Aerial crown-view tile of a tropical tree (Barro Colorado Island, Panama), acquired 20241216:
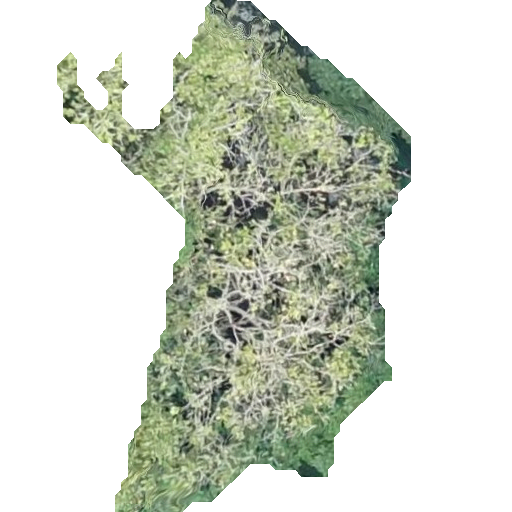
Species: Anacardium excelsum
GBIF accepted scientific name: Anacardium excelsum
Crown area: 149.125 m²